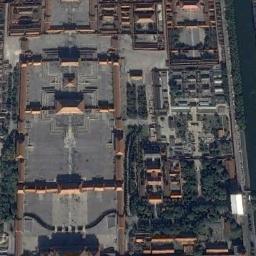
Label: palace